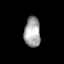
Tissue: skin
Cell type: Others
Senescence score: 0.7728
Nuclear area (px): 479
Mean DAPI intensity: 165.104